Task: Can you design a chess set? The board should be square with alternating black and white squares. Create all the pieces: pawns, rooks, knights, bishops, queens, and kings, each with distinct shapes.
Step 2039:
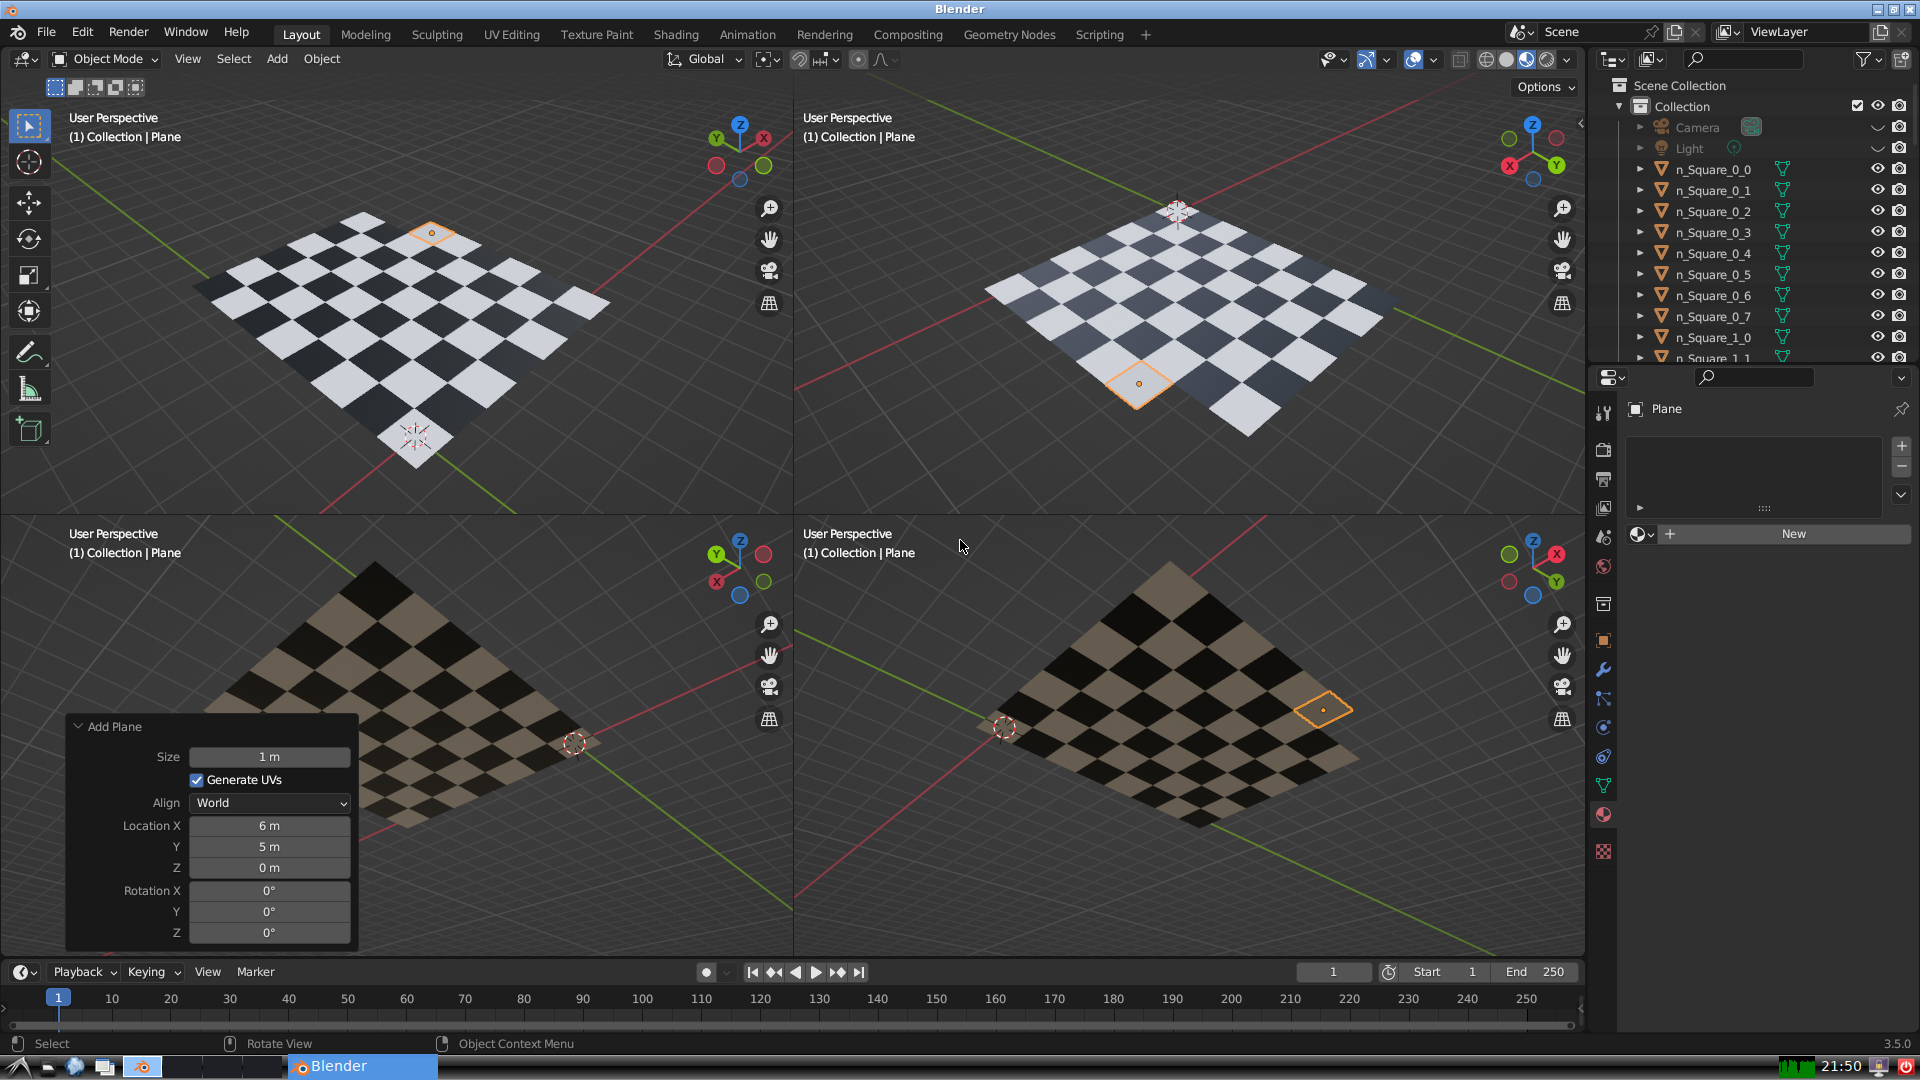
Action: {"mouse_move": [1608, 631]}